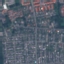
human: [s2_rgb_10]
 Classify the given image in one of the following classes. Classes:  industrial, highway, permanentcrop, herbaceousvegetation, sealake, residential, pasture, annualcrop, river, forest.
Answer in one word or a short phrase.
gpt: Residential